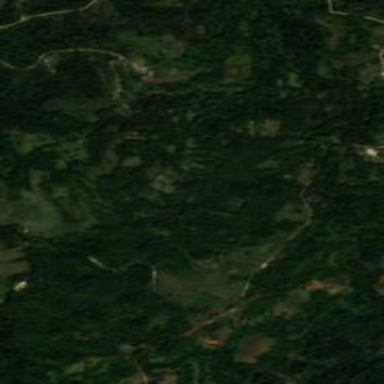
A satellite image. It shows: Forest area.